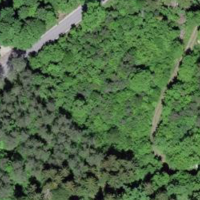
EUNIS habitat code: 44
Species observed at this site:
Corvus corone
Aegithalos caudatus
Sylvia atricapilla
Spinus spinus
Poecile palustris
Cygnus olor
Ardea alba
Erithacus rubecula
Cuculus canorus
Dryocopus martius
Phoenicurus ochruros
Certhia familiaris
Corvus corax
Periparus ater
Cyanistes caeruleus
Riparia riparia
Lophophanes cristatus
Sturnus vulgaris
Chloris chloris
Pyrrhula pyrrhula
Troglodytes troglodytes
Passer domesticus
Passer montanus
Turdus merula
Tachymarptis melba
Saxicola rubetra
Hirundo rustica
Milvus migrans
Milvus milvus
Turdus pilaris
Regulus regulus
Oriolus oriolus
Coccothraustes coccothraustes
Motacilla alba
Delichon urbicum
Certhia brachydactyla
Podiceps cristatus
Turdus philomelos
Fulica atra
Emberiza citrinella
Anthus spinoletta
Dendrocopos major
Prunella modularis
Turdus viscivorus
Buteo buteo
Anthus pratensis
Turdus iliacus
Phylloscopus collybita
Gallinula chloropus
Alauda arvensis
Dendrocoptes medius
Pica pica
Sitta europaea
Garrulus glandarius
Columba livia
Saxicola rubicola
Falco tinnunculus
Picus viridis
Ficedula hypoleuca
Motacilla cinerea
Lanius excubitor
Anas platyrhynchos
Accipiter gentilis
Picus canus
Fringilla coelebs
Regulus ignicapilla
Lanius collurio
Coloeus monedula
Streptopelia turtur
Carduelis carduelis
Columba palumbus
Phalacrocorax carbo
Fringilla montifringilla
Dryobates minor
Parus major
Columba oenas
Accipiter nisus